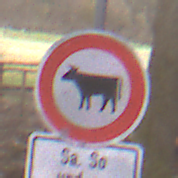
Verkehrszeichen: VerbotViehtrieb
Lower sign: ZeitangabenMitBeschraenkungAufWochentage9
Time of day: MorningAfternoon
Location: Outdoor (Nature)
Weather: Overcast
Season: Autumn
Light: Natural